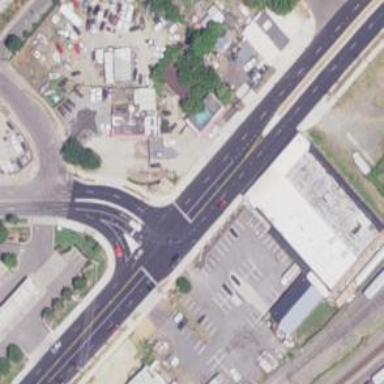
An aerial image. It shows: Marked road crossing.